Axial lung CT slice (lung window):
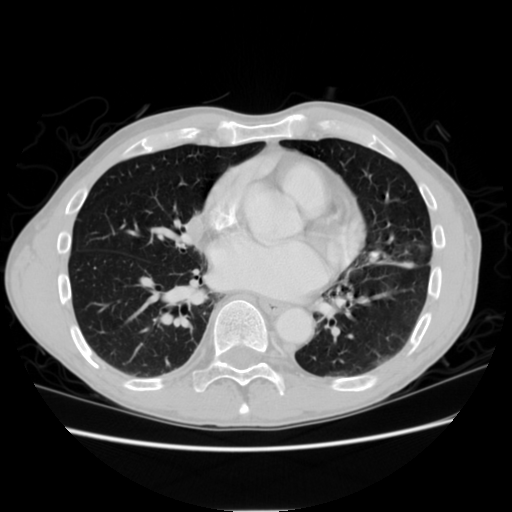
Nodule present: no